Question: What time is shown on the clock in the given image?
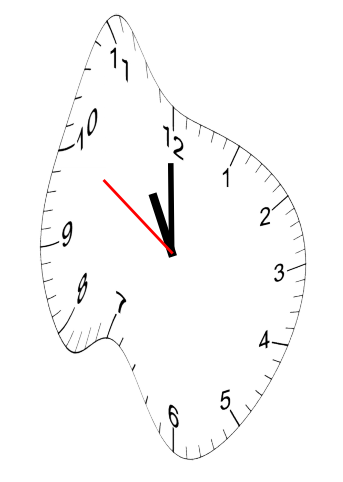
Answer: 10:59:50